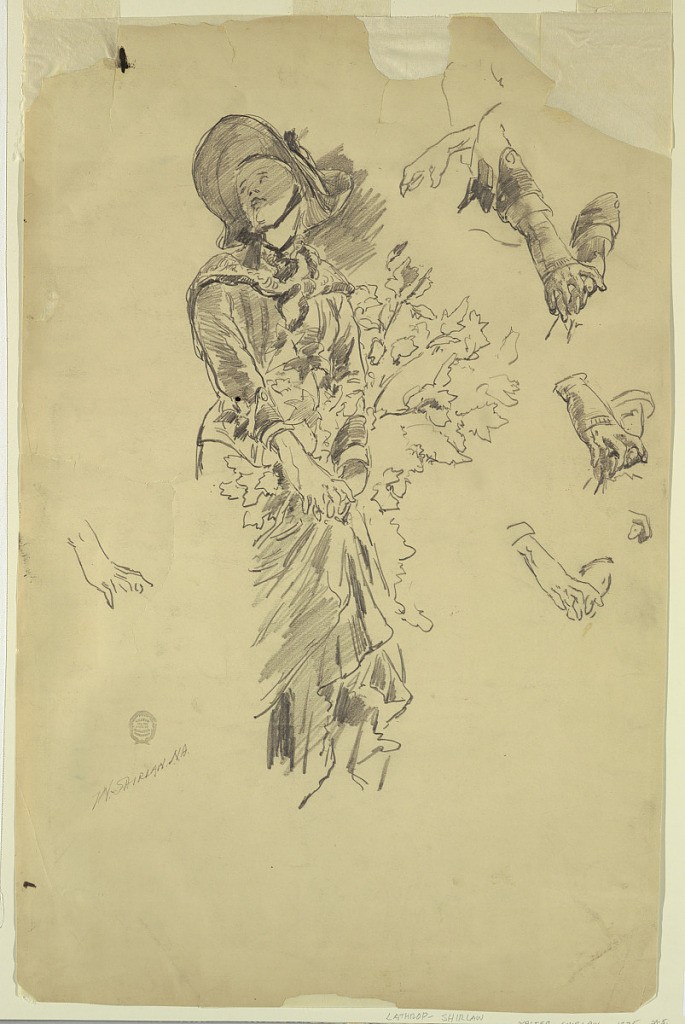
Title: Study of Figure for "In the Mountains"
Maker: Walter Shirlaw, American, b. Scotland, 1838–1909
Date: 1875–80
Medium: Graphite on cream paper
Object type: Drawing
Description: The figure of the woman and several studies for the hands are shown.